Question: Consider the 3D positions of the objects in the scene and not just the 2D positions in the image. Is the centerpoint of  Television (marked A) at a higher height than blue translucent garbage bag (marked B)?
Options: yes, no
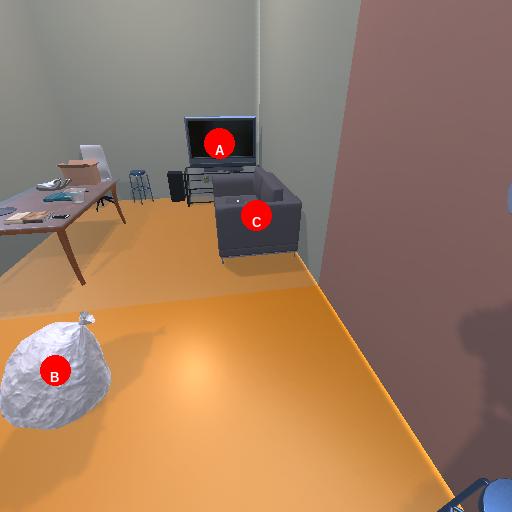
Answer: yes